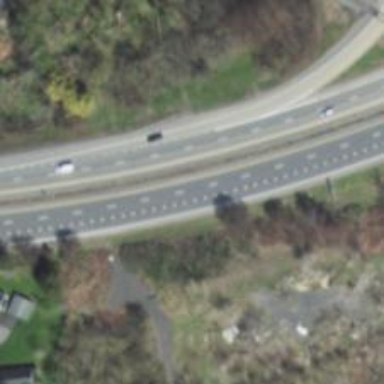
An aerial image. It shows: This image shows trunk highway that functions as expressway.